Group 1:
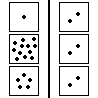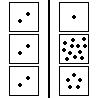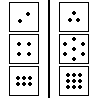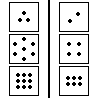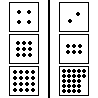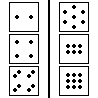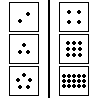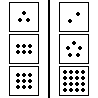
Group 2:
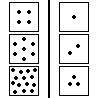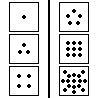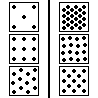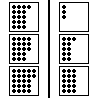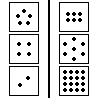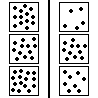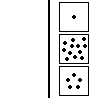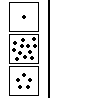
Rule separating the two groups: Not an inequality solution vs. inequality solution.
Author: Aaron David Fairbanks